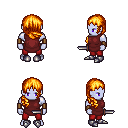
a pixel art fantasy rpg character, male body template, dark elf, purple skin, maroon tunic, red pants, light blonde right-swept hairstyle, leather bracers, metal boots, dagger, four views (front, back, left, right), 2x2 character sprite sheet, small pixel art, hard edges, no anti-aliasing